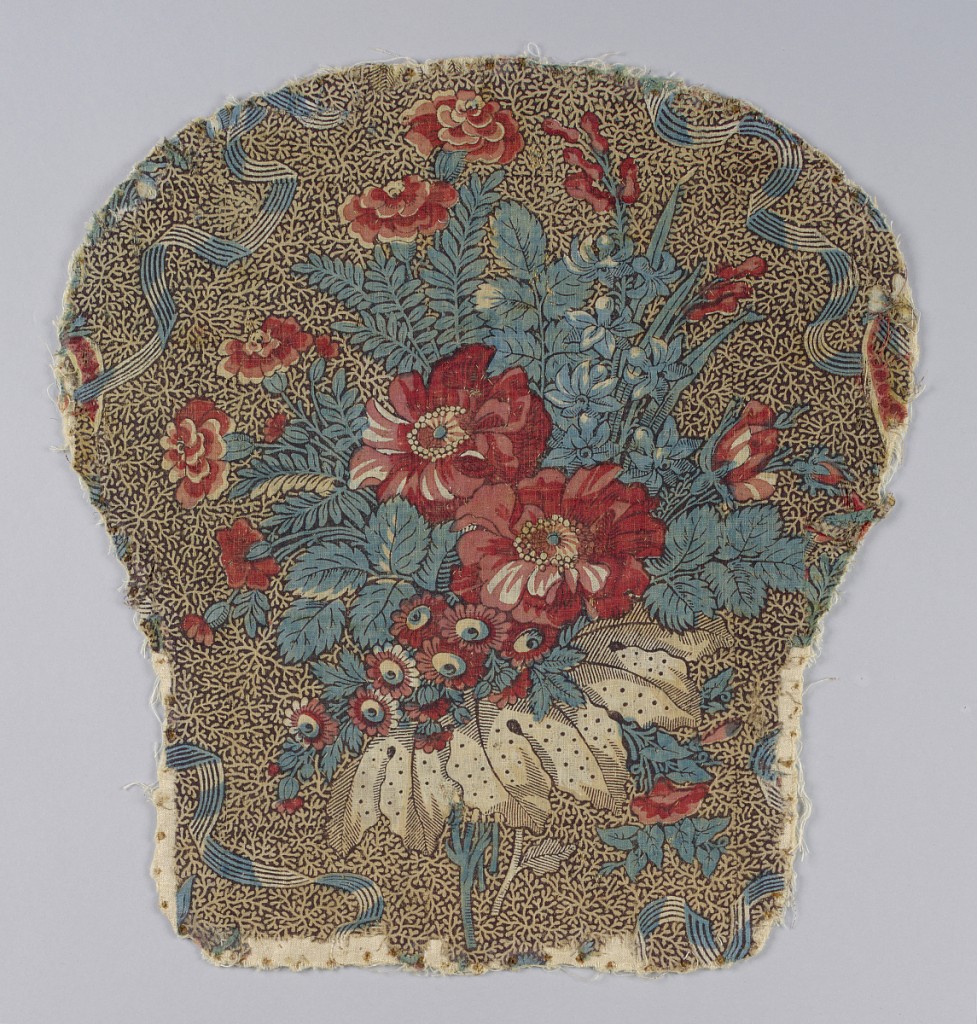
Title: Textile
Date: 1800–1850
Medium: cotton Technique: block printed, painted
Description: Printed fabric, quilted and lined, in the shape of a chair back. Spray of naturalistic flowers in reds and blues, foliage in brown. Background has a sprig design in light brown against a dark brown ground. Some of the blue color appears to be painted in.